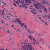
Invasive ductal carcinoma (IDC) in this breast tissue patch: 1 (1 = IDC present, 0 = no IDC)